Milling tool wear sample.
Tool blade image: 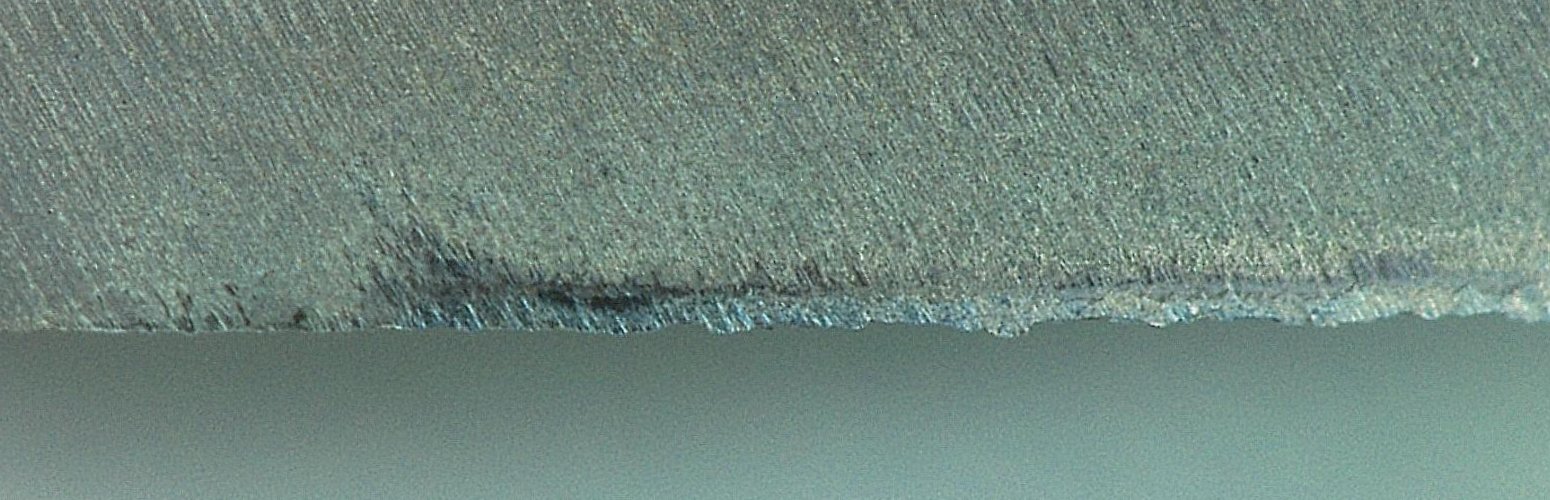
Chip image: 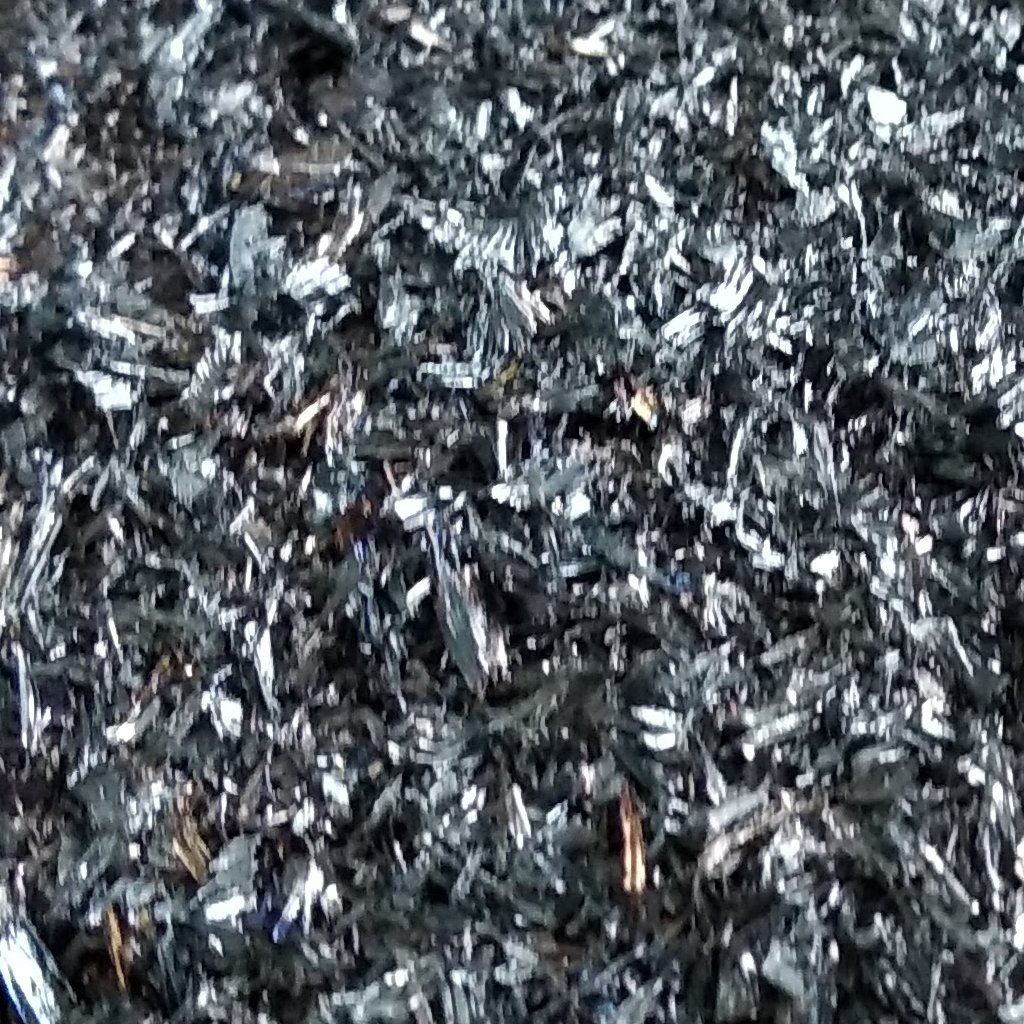
Workpiece image: 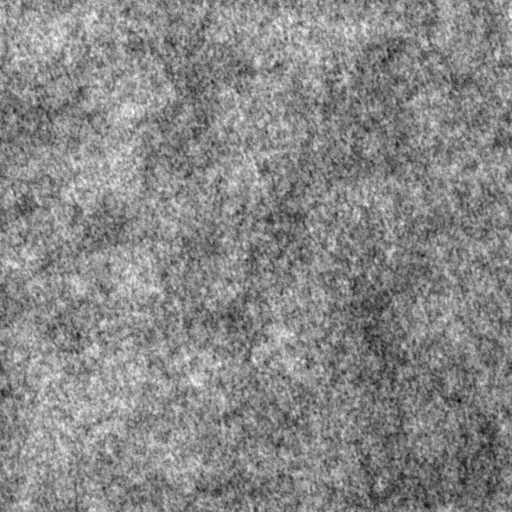
Tool wear state: dulled
Gaps: 16.75
Flank wear: 123.53
Overhang: 21.76
Force-signal Mel-spectrograms (X, Y, Z axes): 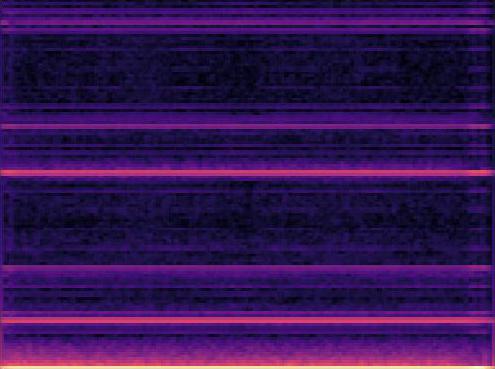 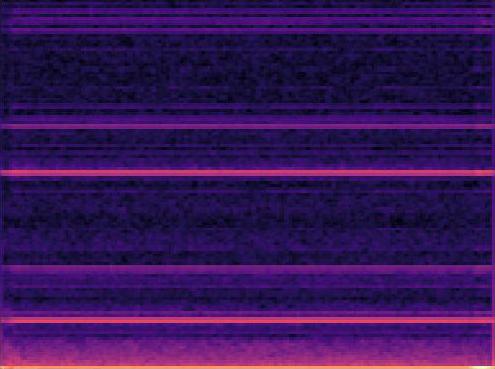 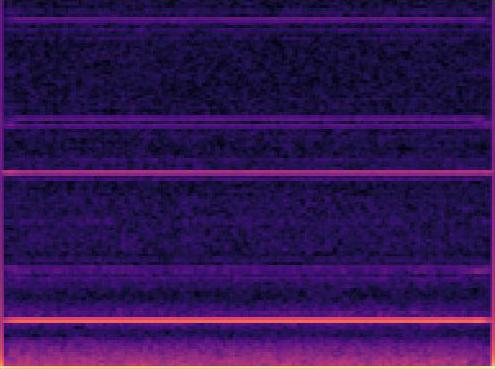
Force-signal scalograms (X, Y, Z axes): 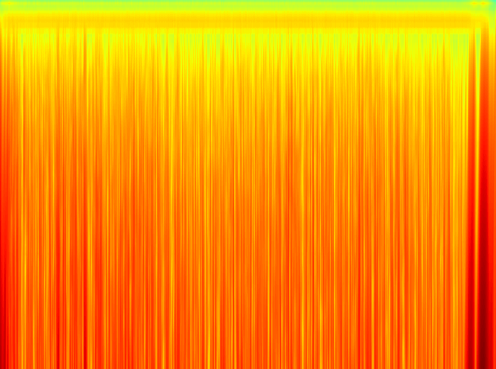 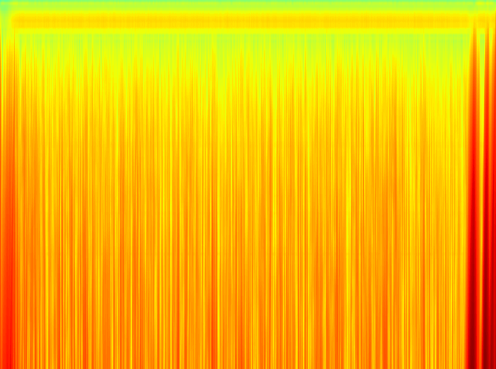 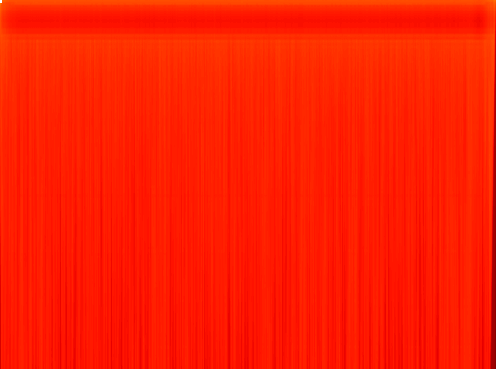
Force phase: accelerated_severe_wear